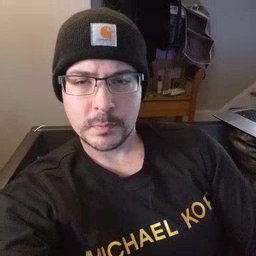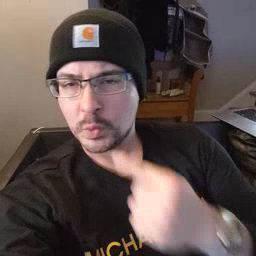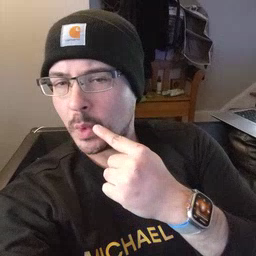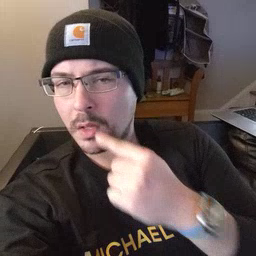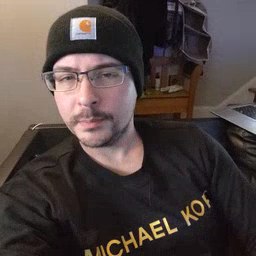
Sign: tooth